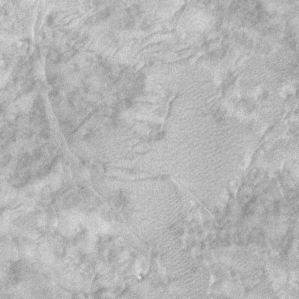
Label: frost